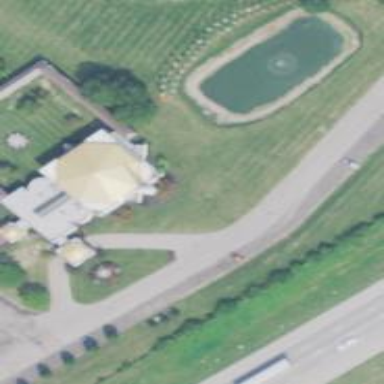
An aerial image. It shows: Mosque building.